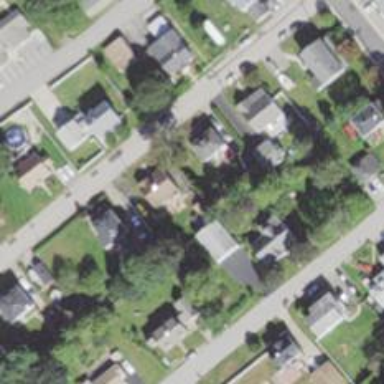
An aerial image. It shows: Residential driveway serving as service road.